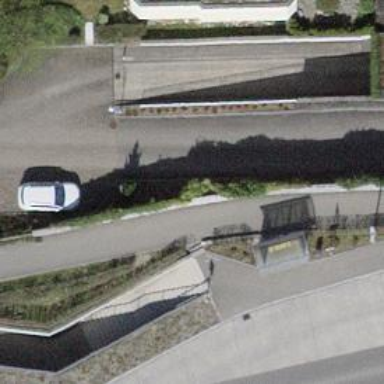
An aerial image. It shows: Road with steps.